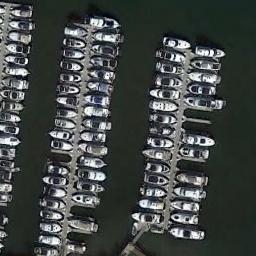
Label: harbor